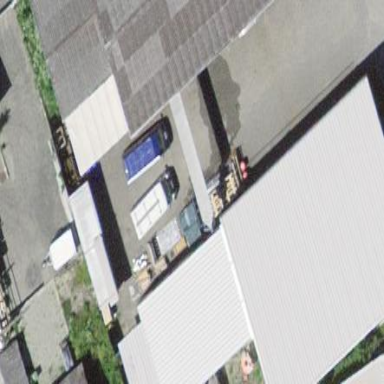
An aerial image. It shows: Warehouse building.